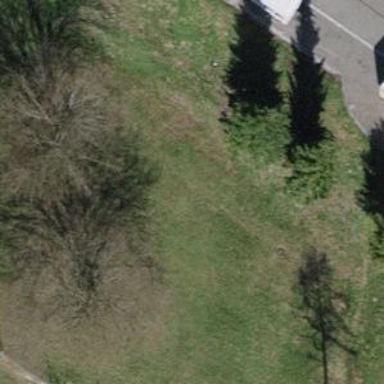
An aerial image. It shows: Single tag "natural: tree."